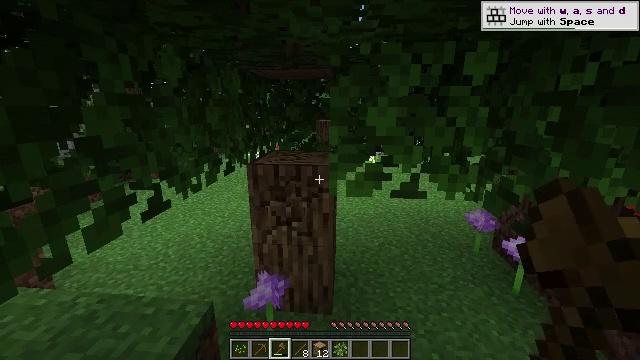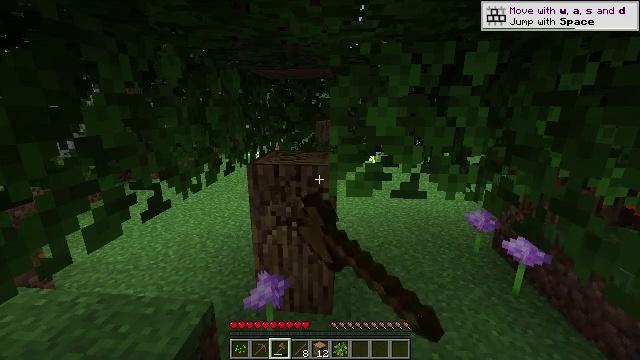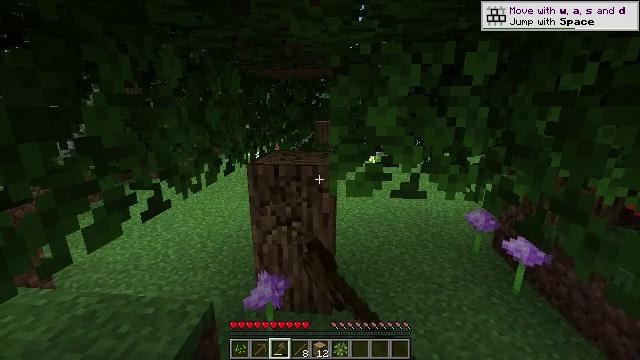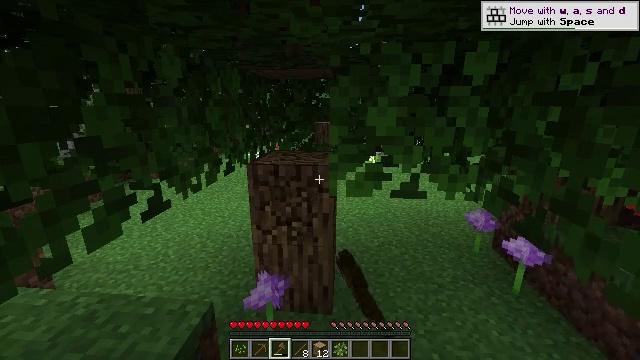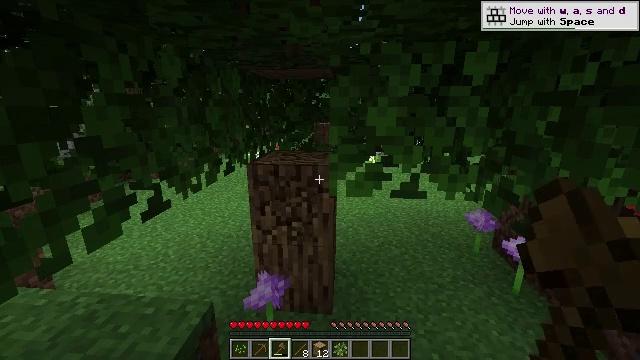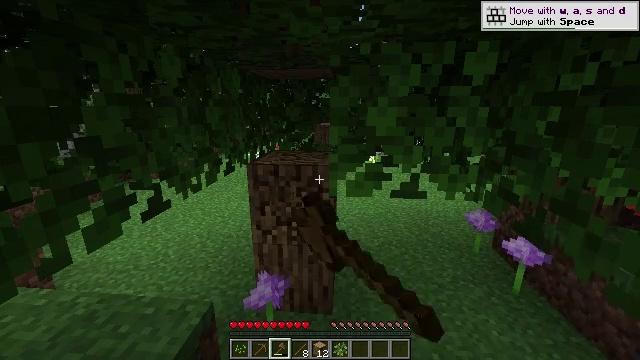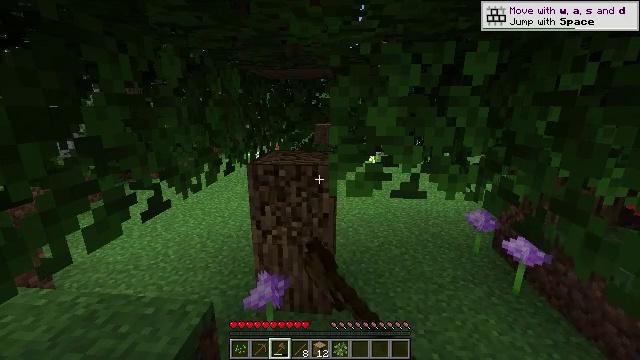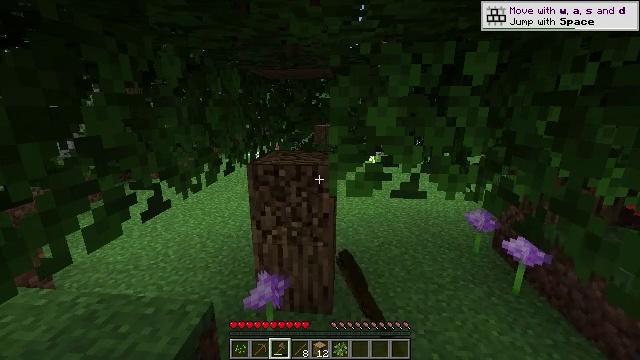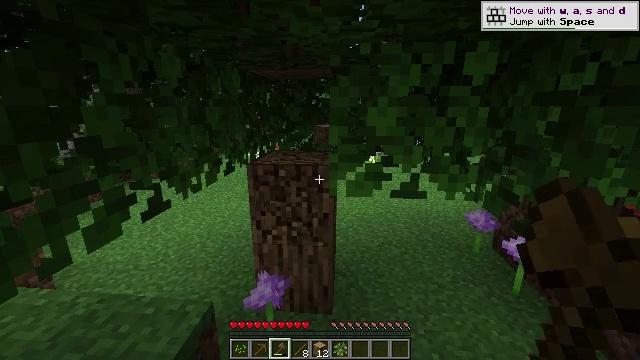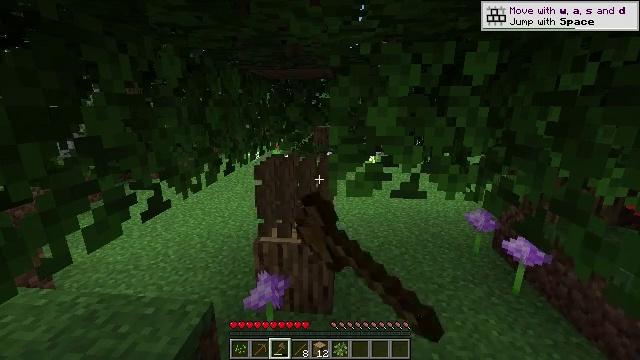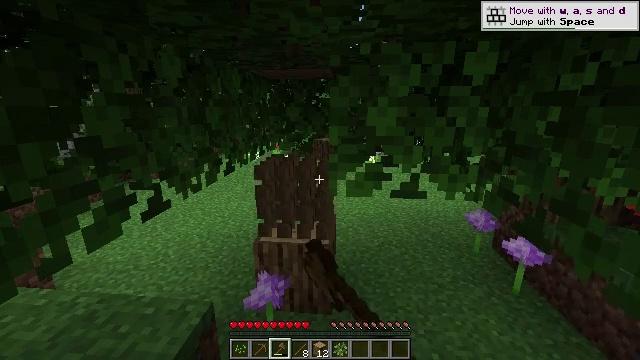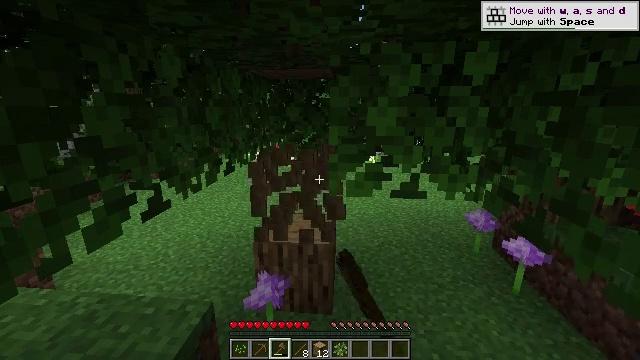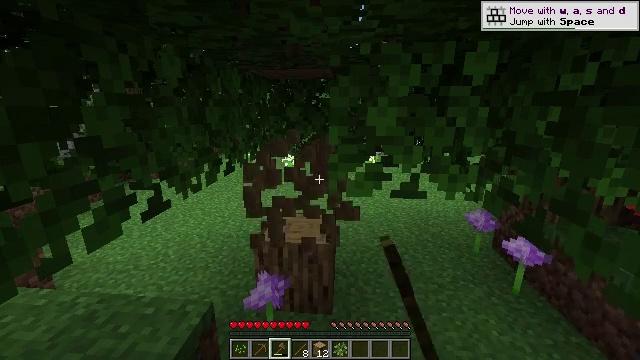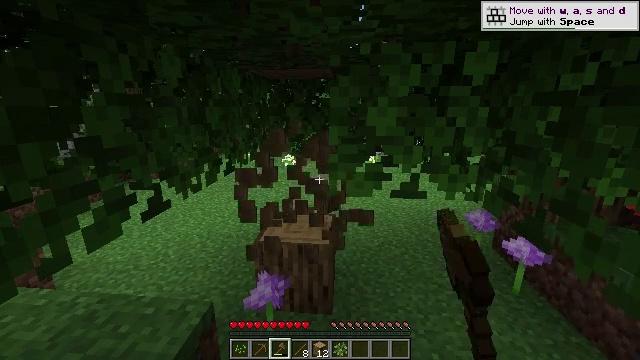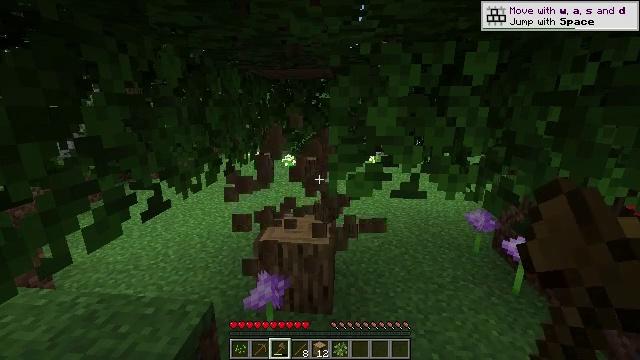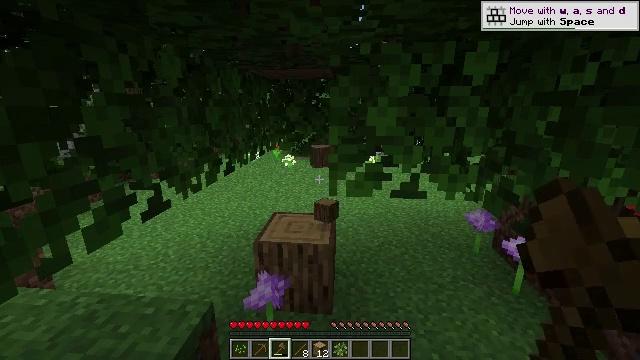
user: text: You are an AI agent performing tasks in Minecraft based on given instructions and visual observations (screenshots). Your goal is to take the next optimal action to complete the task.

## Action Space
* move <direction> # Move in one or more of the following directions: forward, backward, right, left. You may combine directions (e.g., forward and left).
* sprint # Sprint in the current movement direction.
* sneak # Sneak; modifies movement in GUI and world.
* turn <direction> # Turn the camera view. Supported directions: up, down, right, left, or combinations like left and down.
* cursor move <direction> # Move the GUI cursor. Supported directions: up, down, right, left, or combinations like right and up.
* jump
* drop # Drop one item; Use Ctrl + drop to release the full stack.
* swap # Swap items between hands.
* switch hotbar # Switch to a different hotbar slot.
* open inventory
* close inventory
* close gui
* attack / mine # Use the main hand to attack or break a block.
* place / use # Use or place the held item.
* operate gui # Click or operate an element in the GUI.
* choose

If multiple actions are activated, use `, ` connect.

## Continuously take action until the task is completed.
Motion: motion action
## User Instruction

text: Break oak leaves from the trees.
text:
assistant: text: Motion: attack / mine
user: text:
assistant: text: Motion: attack / mine
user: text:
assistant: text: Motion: attack / mine
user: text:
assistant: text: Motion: attack / mine
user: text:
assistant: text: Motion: attack / mine
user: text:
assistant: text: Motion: attack / mine
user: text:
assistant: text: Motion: attack / mine
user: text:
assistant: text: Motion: attack / mine
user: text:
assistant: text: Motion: attack / mine
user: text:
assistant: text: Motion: attack / mine
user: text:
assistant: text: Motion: attack / mine
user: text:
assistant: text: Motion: attack / mine
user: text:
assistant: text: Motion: attack / mine
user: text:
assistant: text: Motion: attack / mine
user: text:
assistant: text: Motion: attack / mine
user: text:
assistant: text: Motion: attack / mine
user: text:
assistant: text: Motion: attack / mine
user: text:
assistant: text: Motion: attack / mine
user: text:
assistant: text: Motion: attack / mine
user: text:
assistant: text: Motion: attack / mine
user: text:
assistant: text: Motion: attack / mine
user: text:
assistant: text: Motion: attack / mine
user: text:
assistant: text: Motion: turn down, attack / mine
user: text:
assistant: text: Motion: attack / mine
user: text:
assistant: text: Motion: turn down, attack / mine
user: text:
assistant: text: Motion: attack / mine
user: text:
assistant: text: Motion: attack / mine
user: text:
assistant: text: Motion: attack / mine
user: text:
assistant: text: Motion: attack / mine
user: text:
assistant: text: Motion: attack / mine